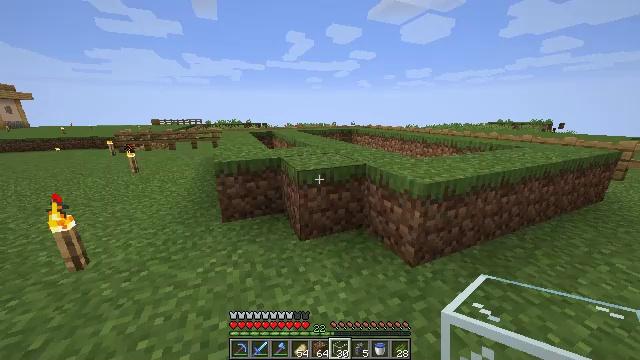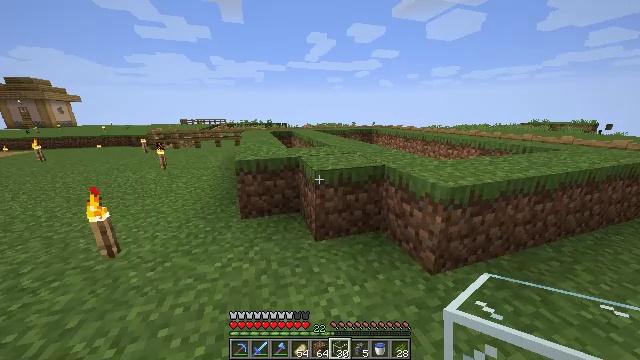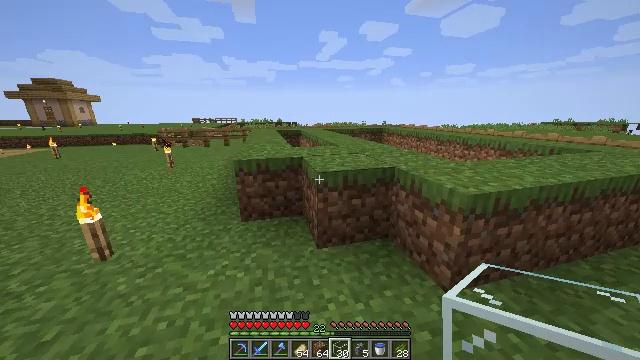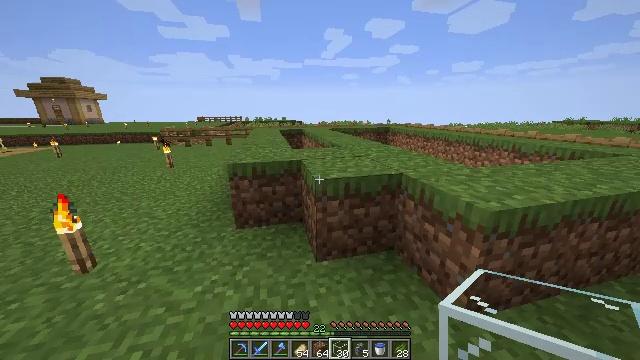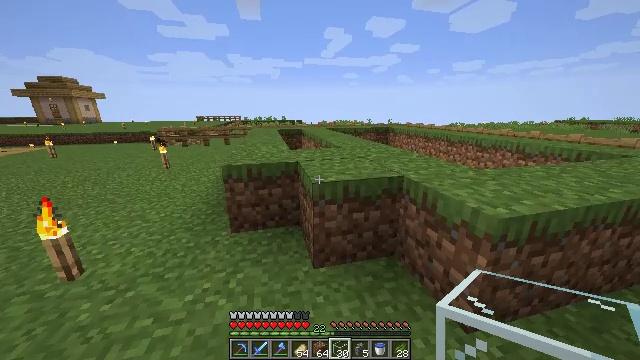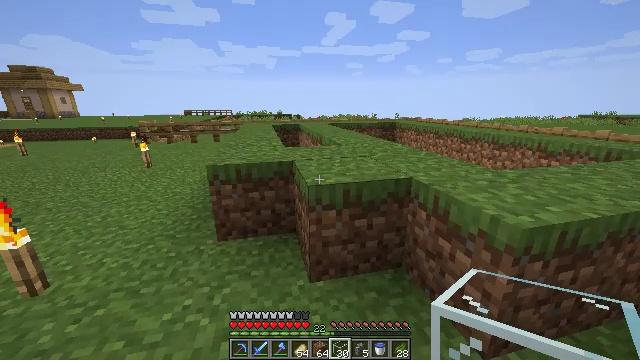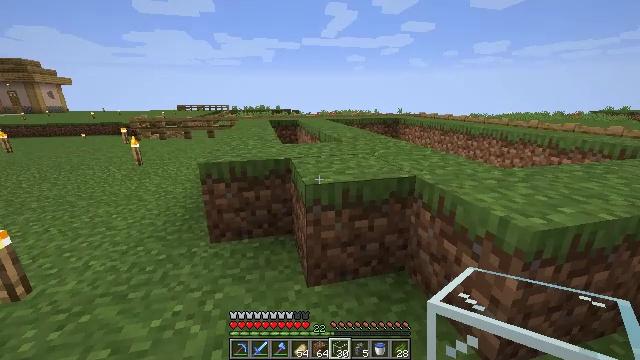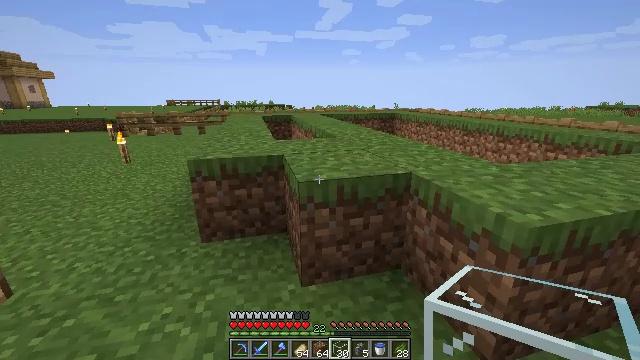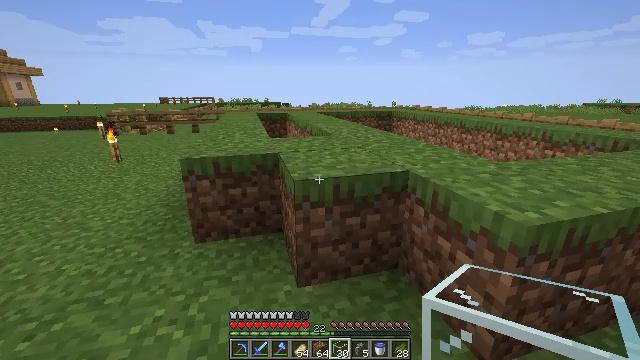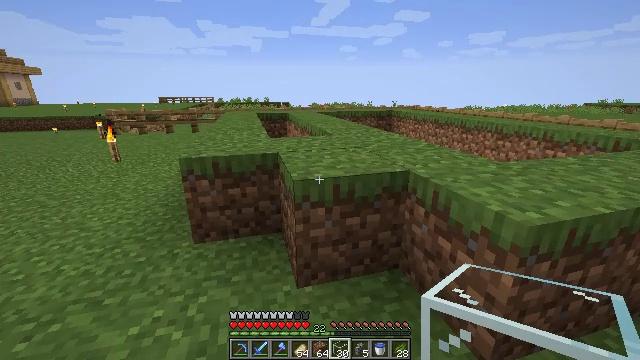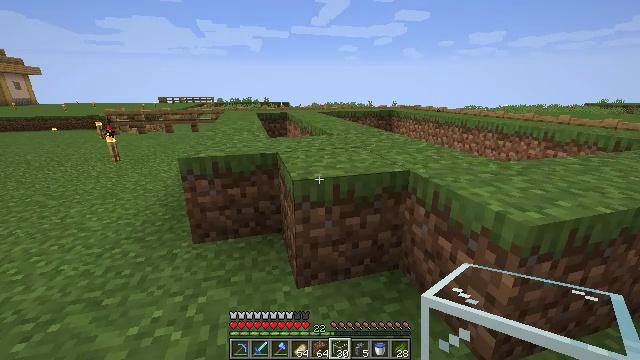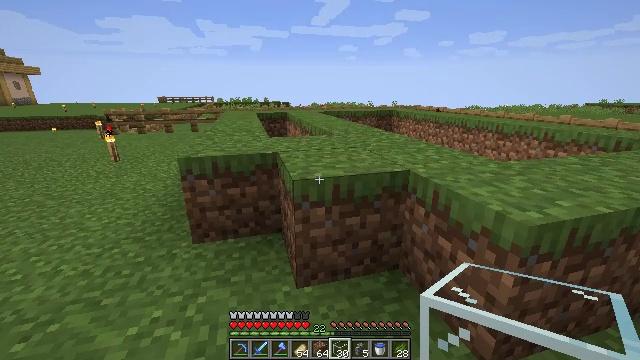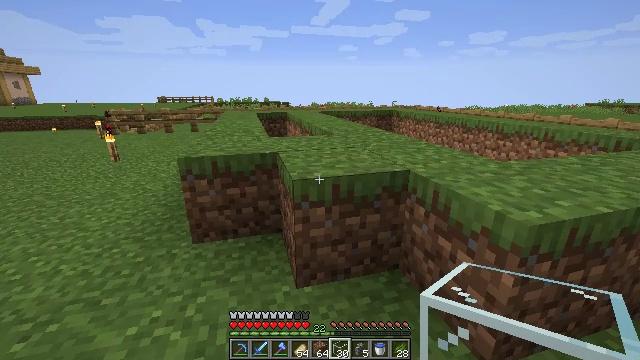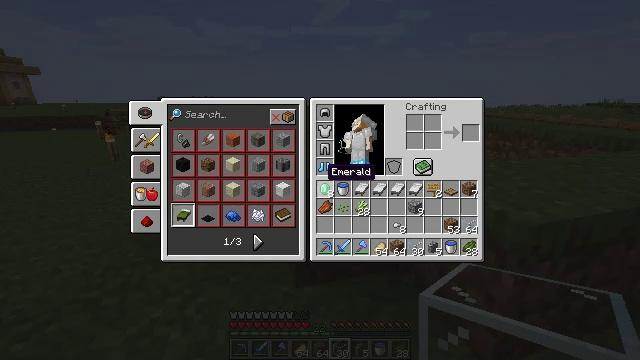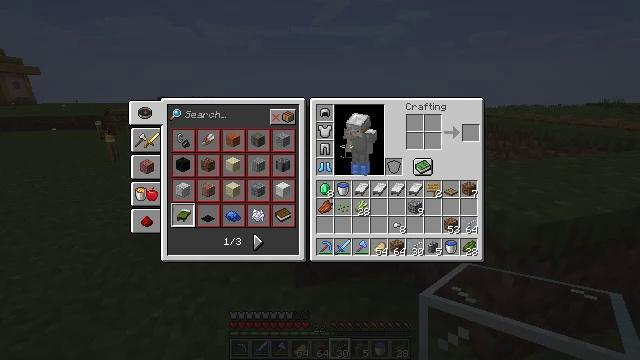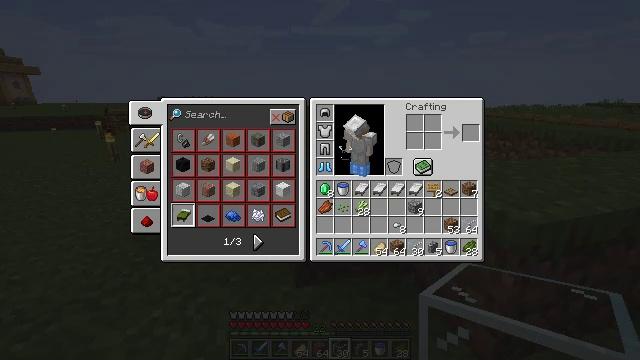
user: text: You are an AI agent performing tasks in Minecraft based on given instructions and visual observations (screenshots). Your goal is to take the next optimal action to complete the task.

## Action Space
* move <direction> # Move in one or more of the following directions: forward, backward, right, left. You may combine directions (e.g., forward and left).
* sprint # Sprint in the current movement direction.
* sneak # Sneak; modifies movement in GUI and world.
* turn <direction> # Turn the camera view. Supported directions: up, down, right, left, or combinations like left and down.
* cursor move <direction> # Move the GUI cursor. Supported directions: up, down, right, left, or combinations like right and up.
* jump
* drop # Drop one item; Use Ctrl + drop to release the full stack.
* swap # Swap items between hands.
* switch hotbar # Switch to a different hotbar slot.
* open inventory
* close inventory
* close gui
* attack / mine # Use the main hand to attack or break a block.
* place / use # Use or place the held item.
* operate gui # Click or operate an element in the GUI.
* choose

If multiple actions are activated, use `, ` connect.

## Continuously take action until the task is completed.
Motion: motion action
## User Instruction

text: Craft an emerald with the available materials.
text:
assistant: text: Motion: move forward, turn left
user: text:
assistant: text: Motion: move forward, turn left
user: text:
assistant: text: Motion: turn left
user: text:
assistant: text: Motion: no_op
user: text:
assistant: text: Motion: no_op
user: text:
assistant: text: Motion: no_op
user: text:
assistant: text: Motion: turn right
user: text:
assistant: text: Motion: no_op
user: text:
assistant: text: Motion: no_op
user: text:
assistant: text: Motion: no_op
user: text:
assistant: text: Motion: no_op
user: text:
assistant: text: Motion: no_op
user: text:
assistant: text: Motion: open inventory
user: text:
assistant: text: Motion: cursor move left and down, open inventory
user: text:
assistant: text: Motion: open inventory
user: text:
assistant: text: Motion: no_op
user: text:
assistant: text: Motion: cursor move right and down
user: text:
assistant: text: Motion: no_op
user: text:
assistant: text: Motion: no_op
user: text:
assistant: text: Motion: cursor move right
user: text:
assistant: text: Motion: cursor move right
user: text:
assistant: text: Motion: no_op
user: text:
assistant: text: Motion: no_op
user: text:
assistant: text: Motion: no_op
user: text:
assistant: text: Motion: no_op
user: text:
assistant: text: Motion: no_op
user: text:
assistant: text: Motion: no_op
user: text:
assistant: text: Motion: no_op
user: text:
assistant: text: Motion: no_op
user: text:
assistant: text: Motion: no_op